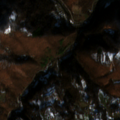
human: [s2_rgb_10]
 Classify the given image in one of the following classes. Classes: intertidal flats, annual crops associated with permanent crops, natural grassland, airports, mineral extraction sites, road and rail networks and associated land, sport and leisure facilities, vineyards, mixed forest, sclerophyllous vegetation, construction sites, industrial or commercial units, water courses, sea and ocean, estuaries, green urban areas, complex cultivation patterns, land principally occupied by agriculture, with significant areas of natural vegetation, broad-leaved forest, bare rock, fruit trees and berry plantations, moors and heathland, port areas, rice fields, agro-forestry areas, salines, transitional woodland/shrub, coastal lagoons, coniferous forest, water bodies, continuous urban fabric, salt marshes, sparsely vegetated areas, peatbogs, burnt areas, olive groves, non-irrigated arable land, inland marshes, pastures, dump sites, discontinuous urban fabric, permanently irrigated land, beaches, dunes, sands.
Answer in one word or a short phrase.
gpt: land principally occupied by agriculture, with significant areas of natural vegetation, broad-leaved forest, coniferous forest, transitional woodland/shrub